Question: I would like to import data from a password protected website(<URL>, i do have the username and the password.
I've tried this VBA code made by Dick in this website: <URL> but it doesn't work and get stuck every time i adjust it.
It get stuck here :
'''
Sub GetTable()
Dim ieApp As InternetExplorer
Dim ieDoc As Object
Dim ieTable As Object
Dim clip As DataObject
'create a new instance of ie
Set ieApp = New InternetExplorer
'you don't need this, but it's good for debugging
ieApp.Visible = True
'assume we're not logged in and just go directly to the login page
ieApp.Navigate "https://www.vesseltracker.com/fr/Home.html"
Do While ieApp.Busy: DoEvents: Loop
Do Until ieApp.ReadyState = READYSTATE_COMPLETE: DoEvents: Loop
Set ieDoc = ieApp.Document
'fill in the login form - View Source from your browser to get the control names
With ieDoc.forms(0)
.UserName.Value = "username"
.Password.Value = "password"
.submit
End With
Do While ieApp.Busy: DoEvents: Loop
Do Until ieApp.ReadyState = READYSTATE_COMPLETE: DoEvents: Loop
'now that we're in, go to the page we want
ieApp.Navigate "https://www.vesseltracker.com/fr/Port/tangermed/Dashboard.html"
Do While ieApp.Busy: DoEvents: Loop
Do Until ieApp.ReadyState = READYSTATE_COMPLETE: DoEvents: Loop
'get the table based on the table's id
Set ieDoc = ieApp.Document
Set ieTable = ieDoc.all.Item
'copy the tables html to the clipboard and paste to teh sheet
If Not ieTable Is Nothing Then
Set clip = New DataObject
clip.SetText "" & ieTable.outerHTML & ""
clip.PutInClipboard
Sheet1.Select
Sheet1.Range("A1").Select
Sheet1.PasteSpecial "Unicode Text"
End If
'close 'er up
ieApp.Quit
Set ieApp = Nothing
End Sub
'''
I really appreciate any help from you. Thank you.
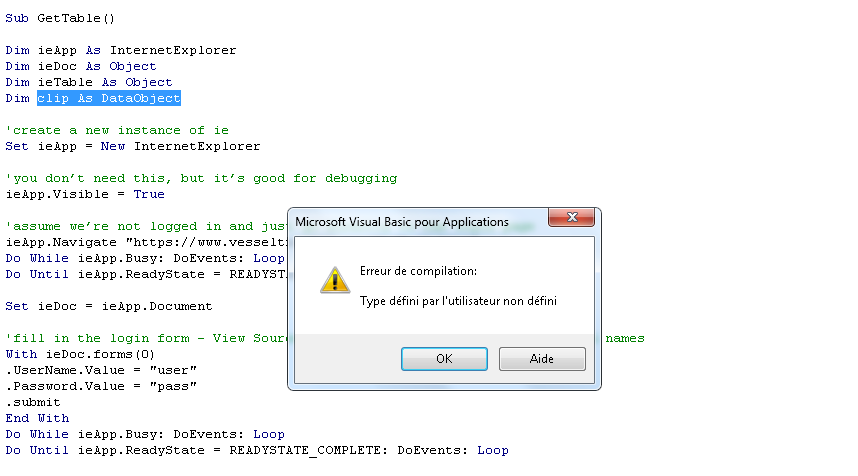
Answer: You can add the required reference like this:
> You need to include the library.'C:\Windows\system32\FM20.DLL'Easiest way is to add a userform to your project.
<URL>
Or you can add the library by going:
Tools > References > Browse > 'C:\Windows\system32\FM20.DLL'